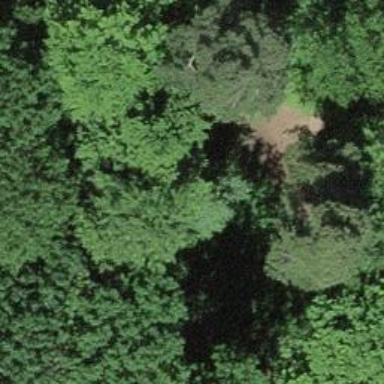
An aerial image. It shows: Forestry vehicle on path.